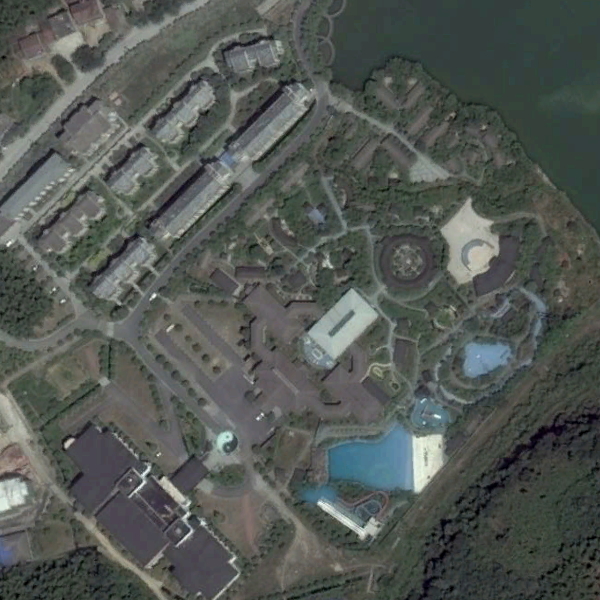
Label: Resort